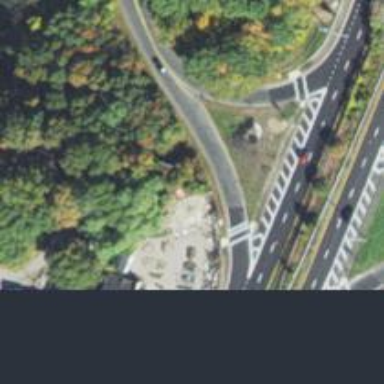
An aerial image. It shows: Trunk link highway with asphalt surface.